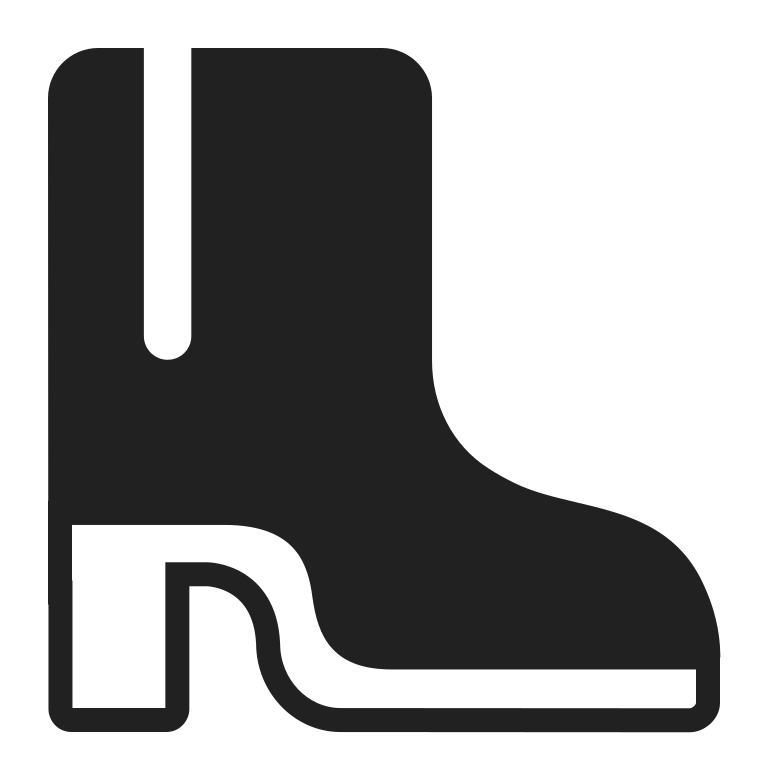
womans boot high contrast